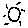
Label: sun